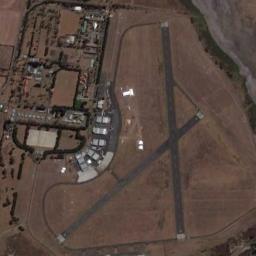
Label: airport